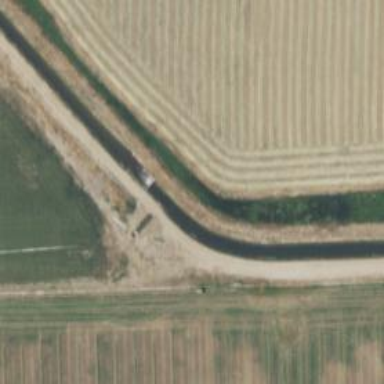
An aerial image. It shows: Canal.